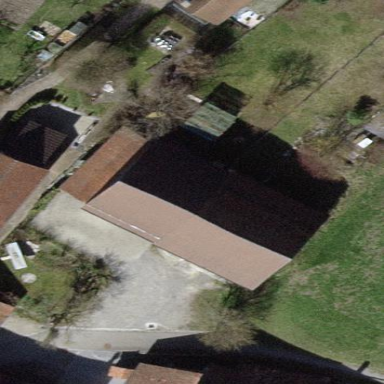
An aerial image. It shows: Gabled roof on farm auxiliary building.